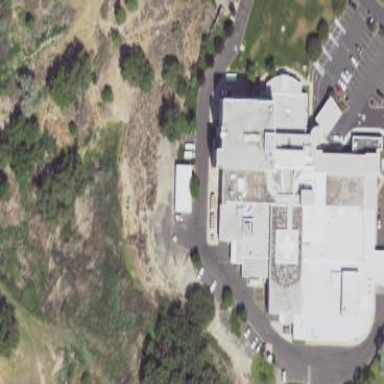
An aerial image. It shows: Hospital building.